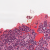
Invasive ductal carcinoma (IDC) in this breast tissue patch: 0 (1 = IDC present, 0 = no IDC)